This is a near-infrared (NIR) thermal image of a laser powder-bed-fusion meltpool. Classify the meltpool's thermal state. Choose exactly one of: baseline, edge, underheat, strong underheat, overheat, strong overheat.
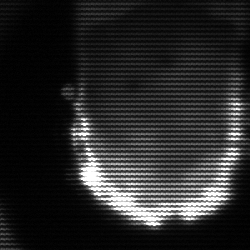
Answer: baseline